Field crop: maize
Growth stage: 1
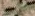
Species: atriplex